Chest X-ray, PA view. Patient: 45 years old, sex F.
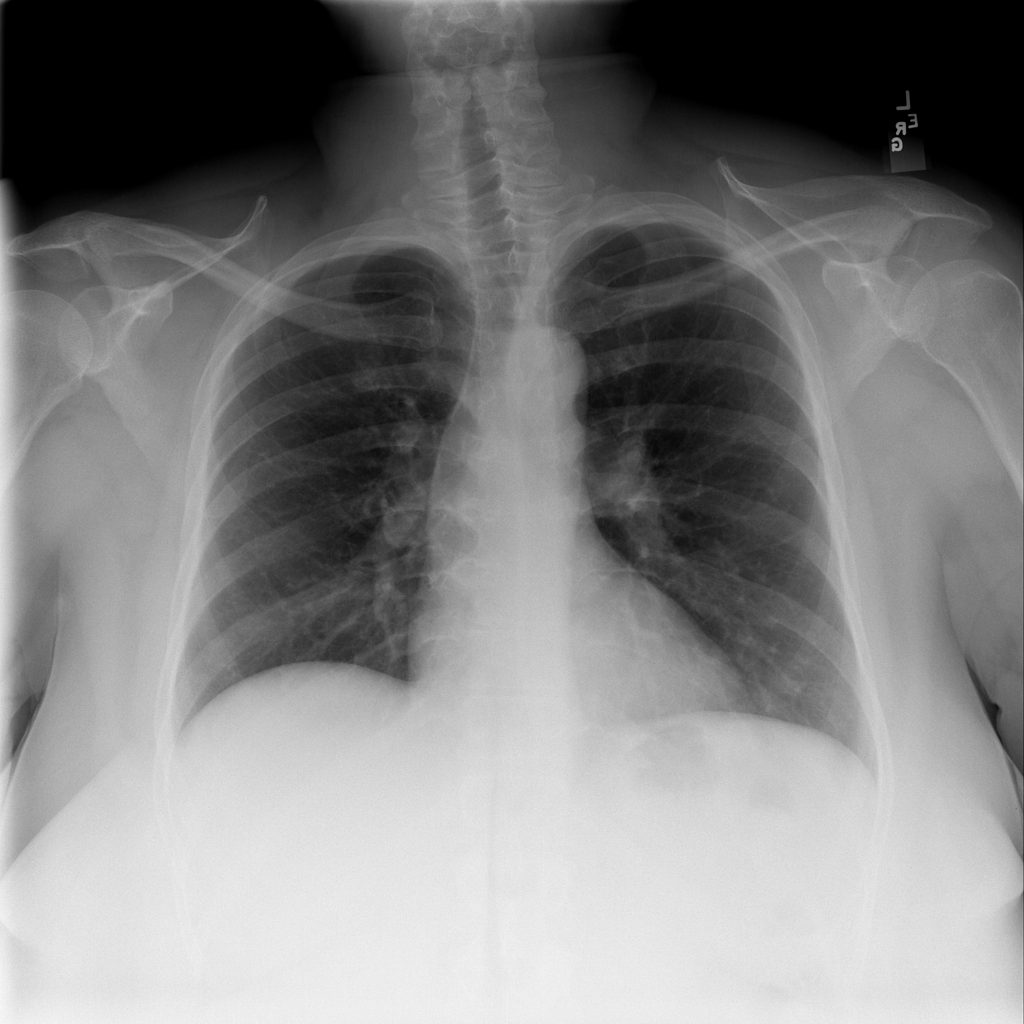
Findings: No Finding